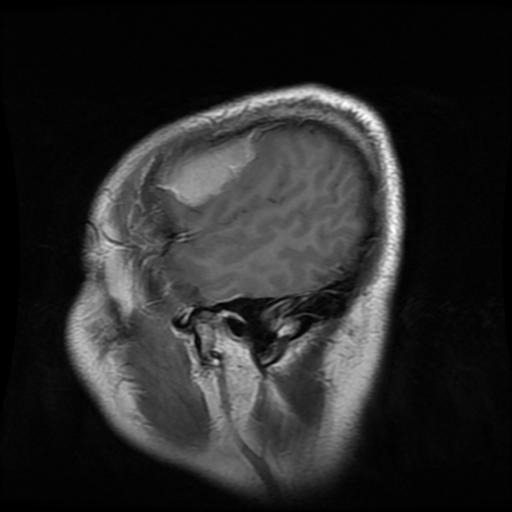
Label: meningioma